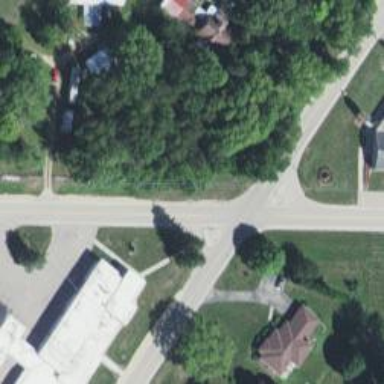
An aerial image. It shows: Road with stop sign.